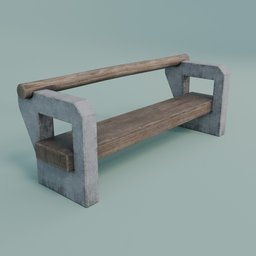
Label: furniture